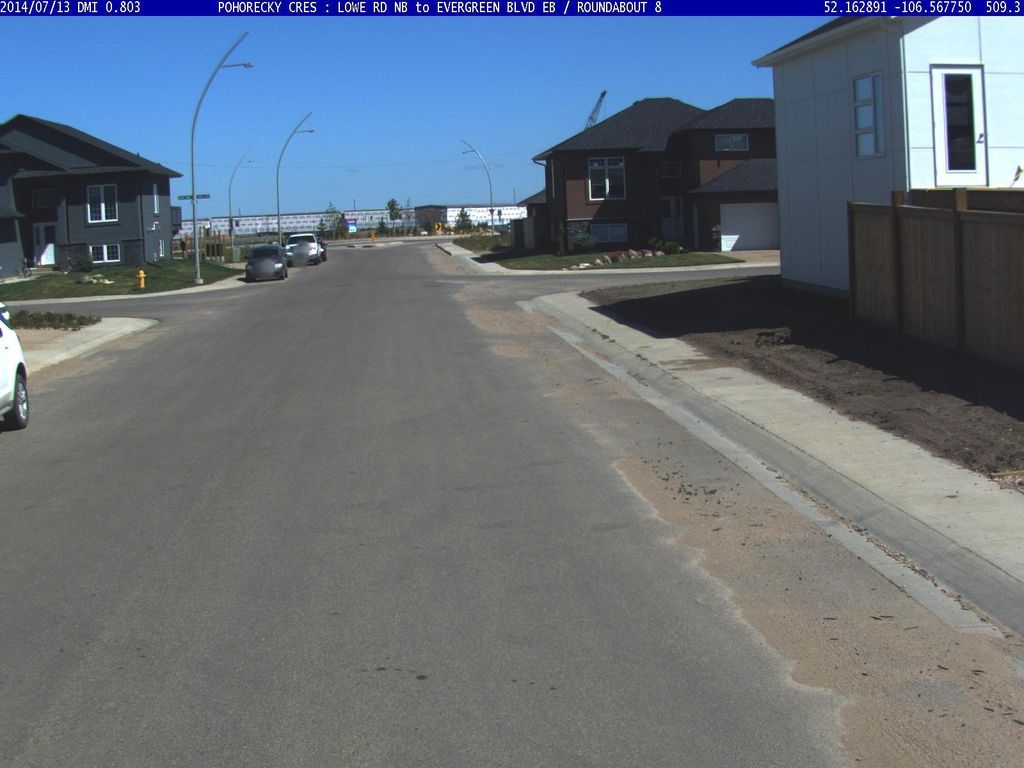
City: saskatoon